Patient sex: F
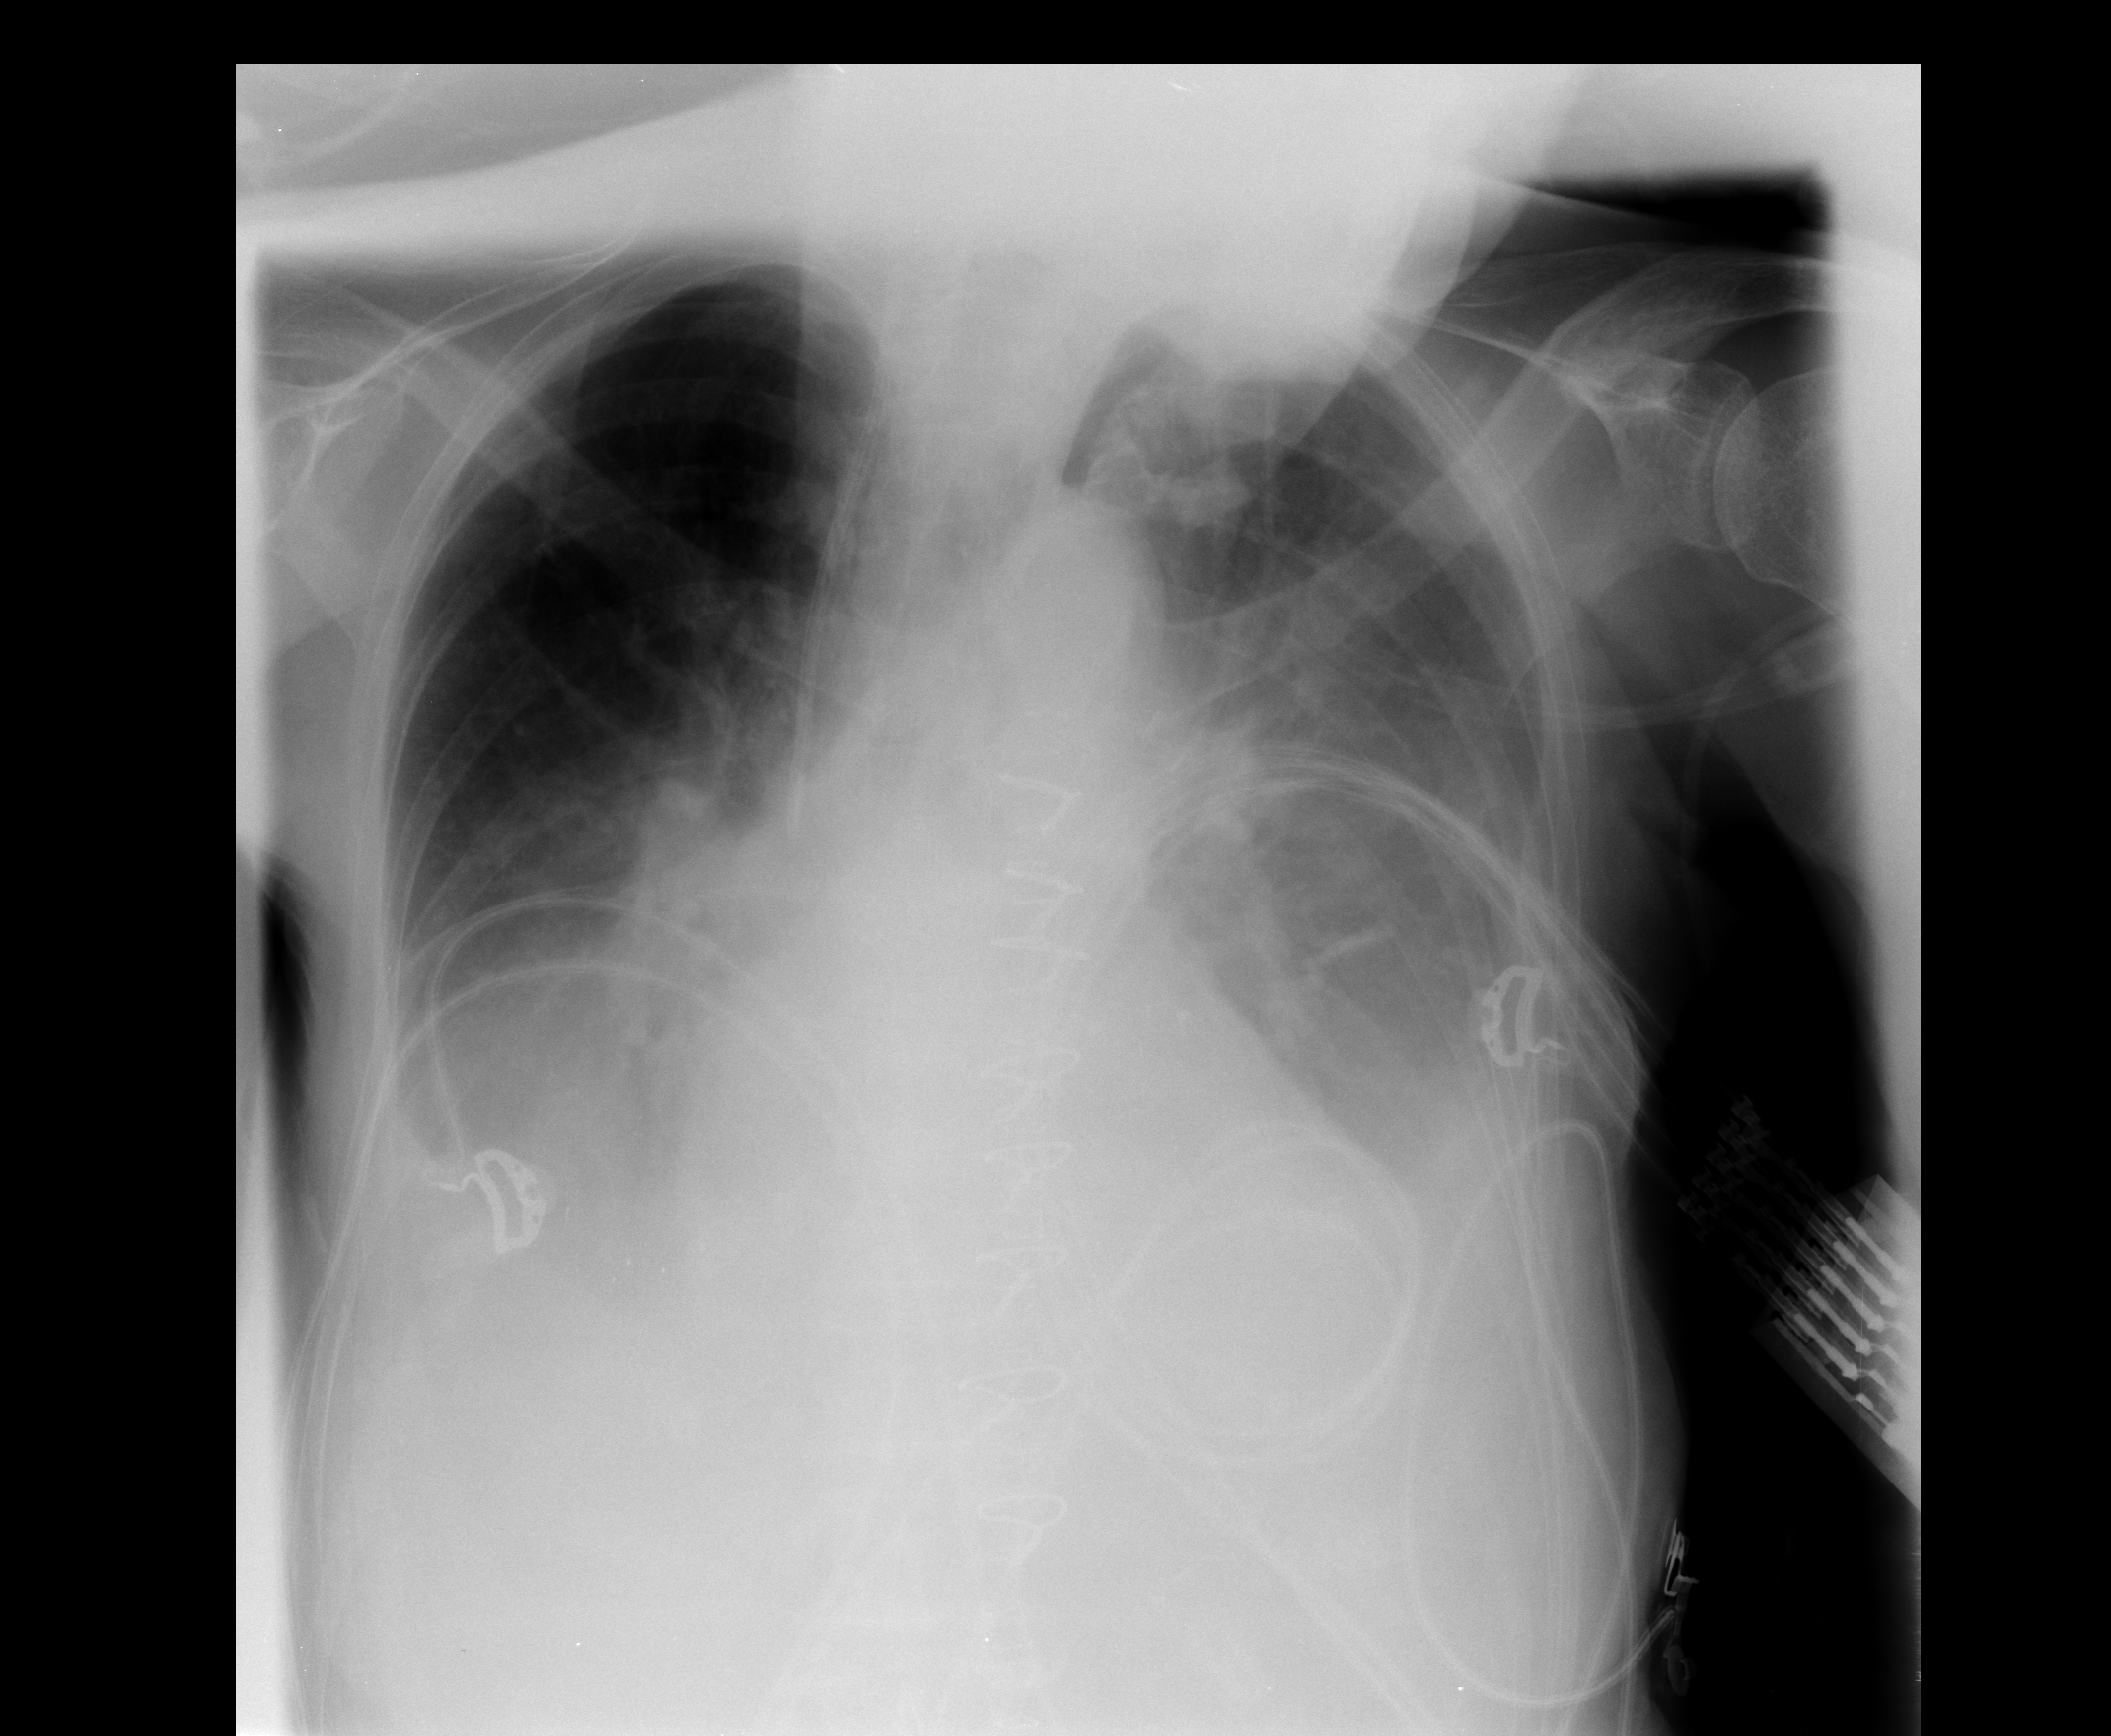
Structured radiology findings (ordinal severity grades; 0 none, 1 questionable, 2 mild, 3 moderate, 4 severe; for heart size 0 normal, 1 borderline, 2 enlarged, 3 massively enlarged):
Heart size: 2
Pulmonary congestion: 2
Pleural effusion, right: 3
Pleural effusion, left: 3
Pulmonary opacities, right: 1
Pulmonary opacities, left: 0
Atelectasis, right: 3
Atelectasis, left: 3